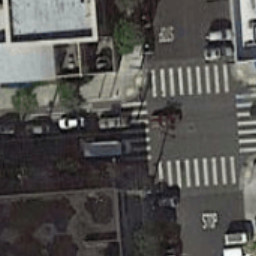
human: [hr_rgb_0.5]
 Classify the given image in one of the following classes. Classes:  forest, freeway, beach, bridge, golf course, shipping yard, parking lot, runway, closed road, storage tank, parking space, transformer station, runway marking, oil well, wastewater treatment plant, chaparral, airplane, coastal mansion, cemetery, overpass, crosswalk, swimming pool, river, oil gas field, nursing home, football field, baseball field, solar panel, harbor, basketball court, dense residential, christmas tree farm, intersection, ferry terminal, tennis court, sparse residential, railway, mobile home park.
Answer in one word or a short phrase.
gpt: crosswalk